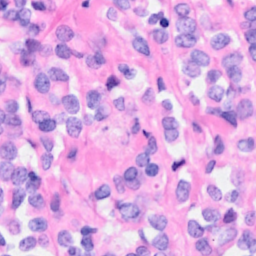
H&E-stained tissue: Breast